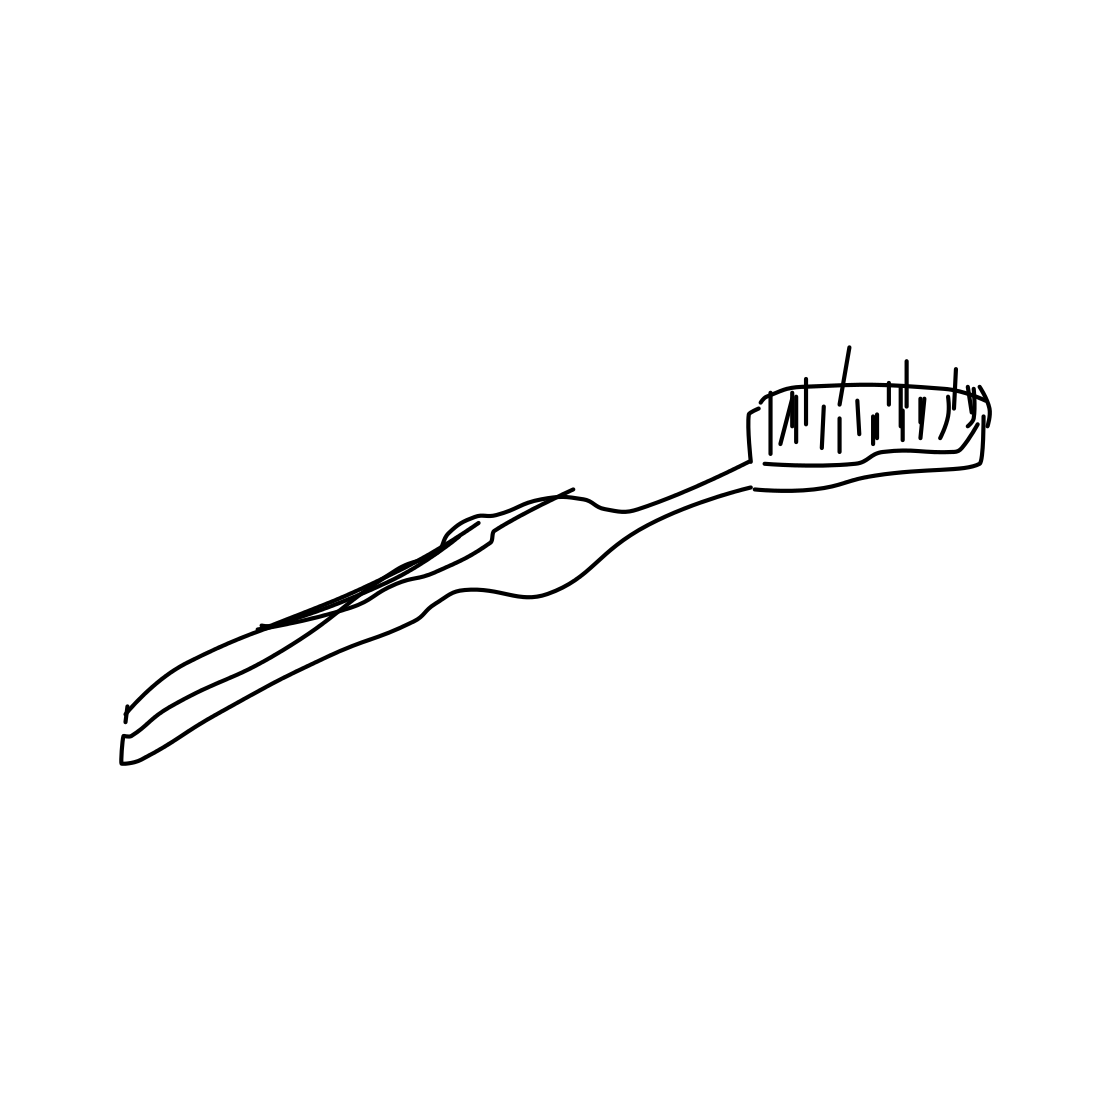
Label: toothbrush